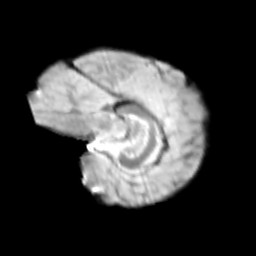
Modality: T2w
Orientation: sagittal
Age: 12
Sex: female
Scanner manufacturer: siemens
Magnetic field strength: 3 T
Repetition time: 3.8 s
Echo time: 0.07 s